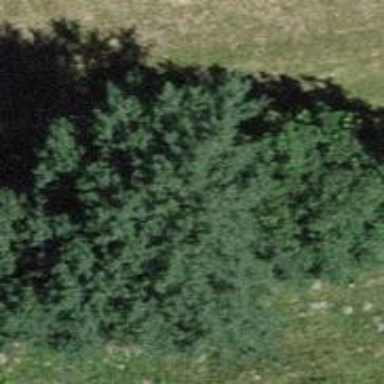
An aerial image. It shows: Row of trees in natural setting.